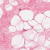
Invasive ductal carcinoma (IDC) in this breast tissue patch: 0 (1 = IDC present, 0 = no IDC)